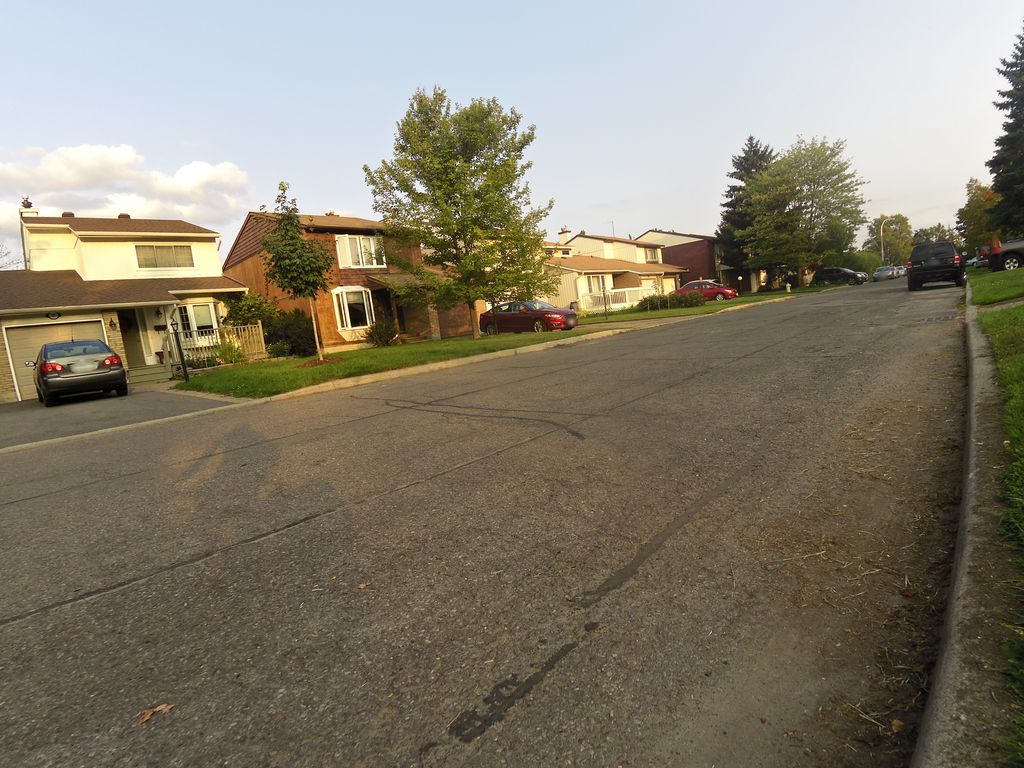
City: ottawa-gatineau